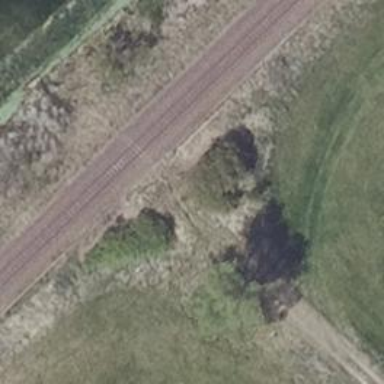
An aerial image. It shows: Level crossing along the railway.